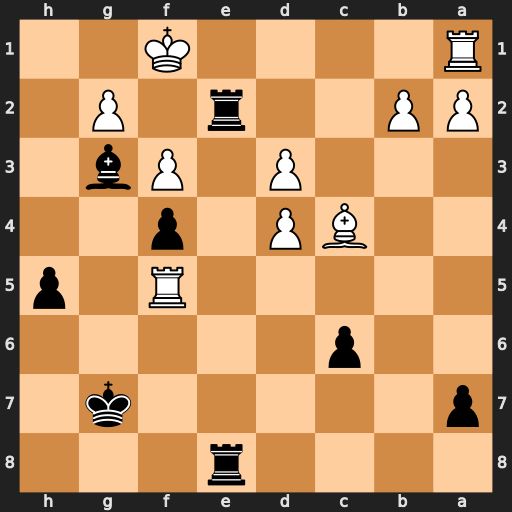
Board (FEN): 4r3/p5k1/2p5/5R1p/2BP1p2/3P1Pb1/PP2r1P1/R4K2
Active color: b
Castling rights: -
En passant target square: -
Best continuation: Re1+ Rxe1 Rxe1#